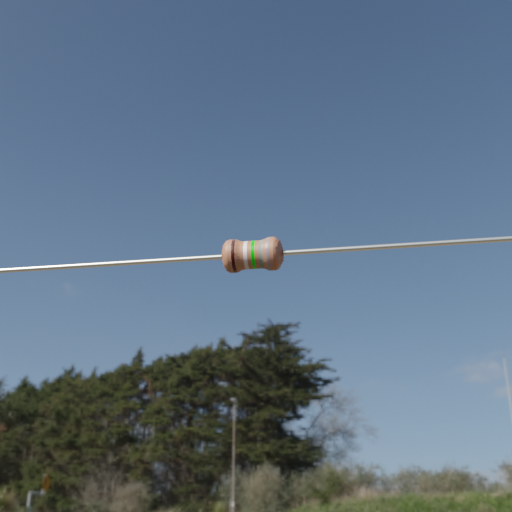
Resistor colour bands (in order): black, silver, green, gray, gray